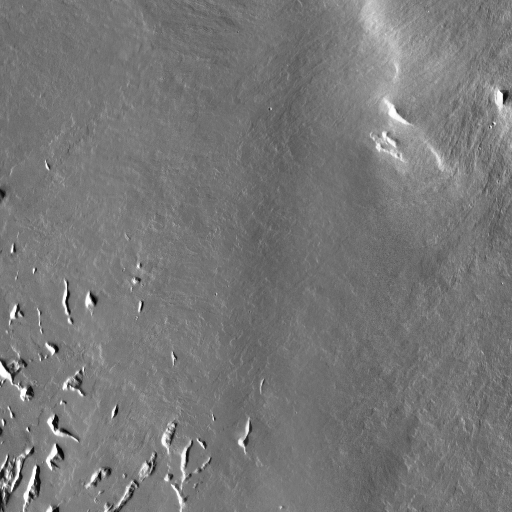
Crater classes present: Background